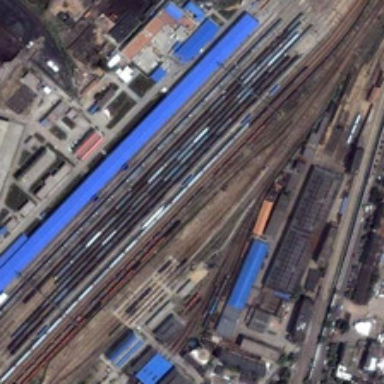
Some buildings are in two sides of a railway station with a long blue building .